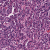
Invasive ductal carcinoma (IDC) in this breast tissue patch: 1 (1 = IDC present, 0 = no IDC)